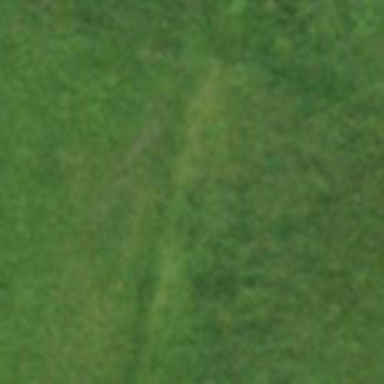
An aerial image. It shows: Path covered with grass.